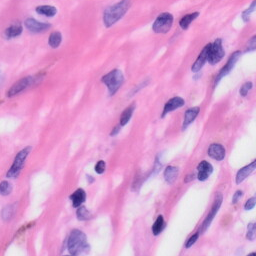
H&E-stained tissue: Skin